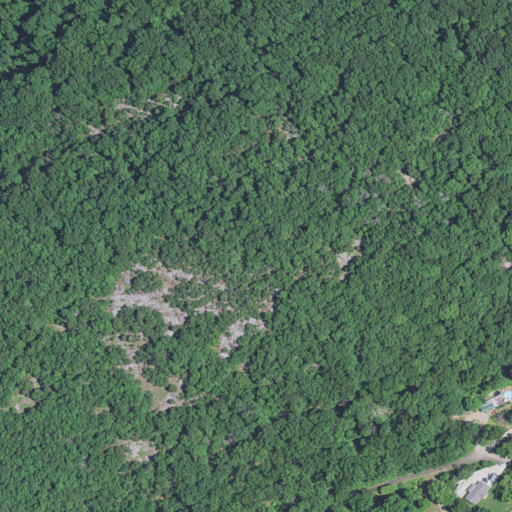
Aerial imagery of mountain in Missouri named College Hill containing deciduous forest, mixed forest, open development, low intensity development, and pasture